Interaction volume radius: 5 \u00c5
Interaction volume height: 20 \u00c5
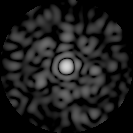
Disorder parameter: 0.7879